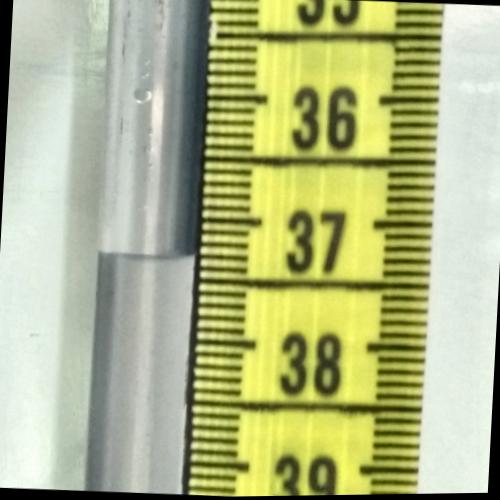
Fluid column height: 37.3 cm